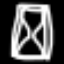
Label: hourglass